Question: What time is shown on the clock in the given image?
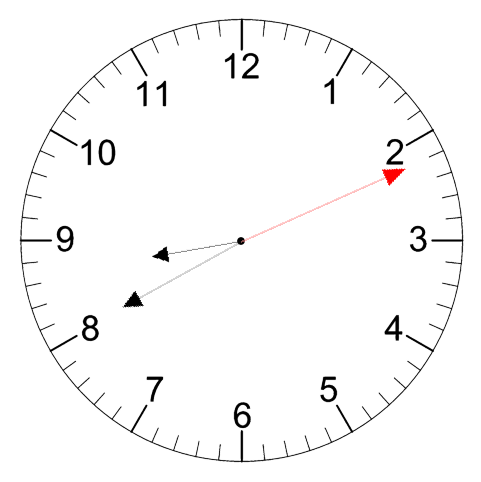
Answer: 08:40:11